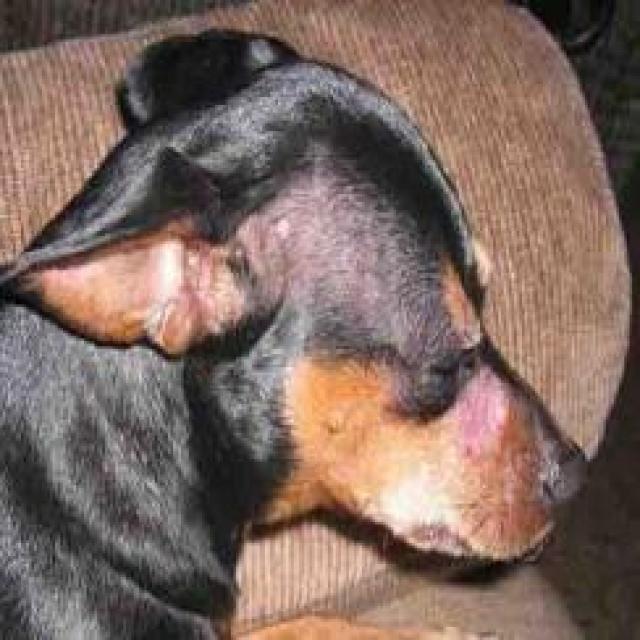
Canine hypersensitivity reaction — allergic skin response with urticaria, erythema, pruritus, and angioedema. May be food, environmental, or flea allergy related.